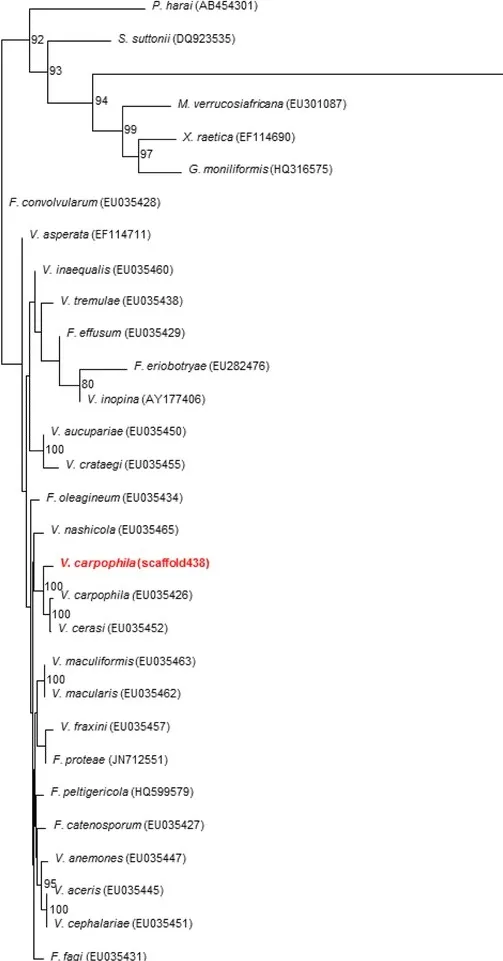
The phylogenetic position of Venturia carpophila in comparison with other related fungal species. The tree was developed based on the 18S rRNA gene of the sequenced isolate of V. carpophila, an accession of the 18S rRNA gene of another isolate of V. carpophila, and accessions of other closely-related members of the family Venturiaceae (genera Fusicladium and Venturia) and with outgroup representatives (Phyllosticta harai, Staniwardia suttonii, Mycosphaerella graminicola, M. verrucosiafricana, Xenomeris raetica and Gibberella moniliformis, all in the class Dothidiomyectes of the phylum Ascomycota). The nearest neighbor joining tree was built by CLUSTALX2 and drawn to scale by TreeView based on 18S rRNA sequence phylogenetic analysis involved in a 1000-replicate bootstrapping process (numbers adjacent to branches are support values from 1000 bootstraps). The branch lengths in the tree were measured as substitutions per site, ie, 0.1 on the scale bar representing 4 substitutions in 100 bp. The evolutionary history was inferred from 1522 aligned characters. The GenBank accession numbers for each species or strain are shown in parenthesis.
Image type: chart (chart)